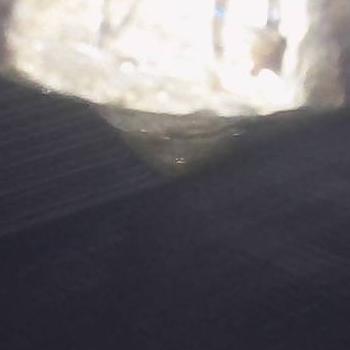
Flow rate: 47%